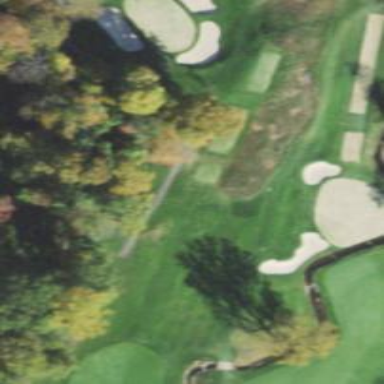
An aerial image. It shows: Path designed for golf carts.